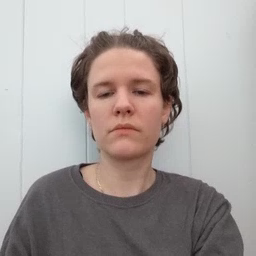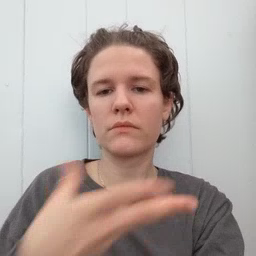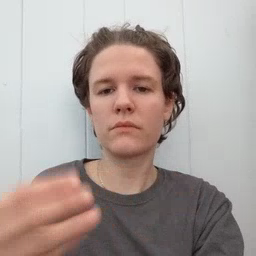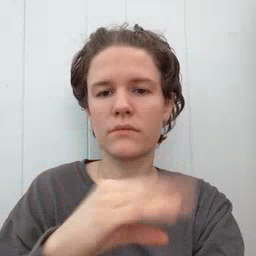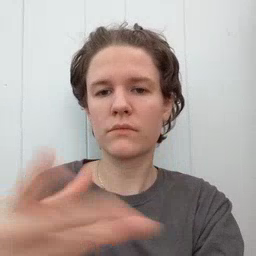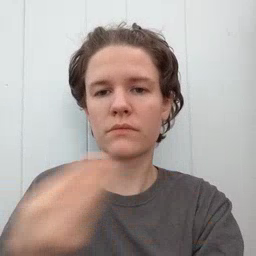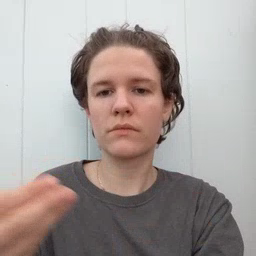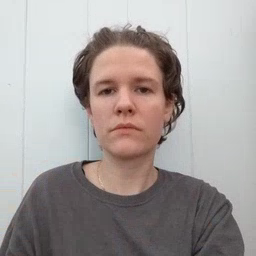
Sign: story